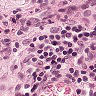
Metastatic tissue present: yes